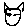
Label: cat